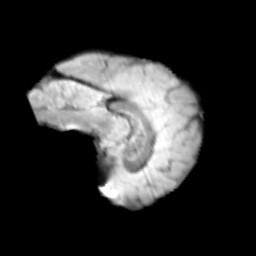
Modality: T2w
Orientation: sagittal
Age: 11
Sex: male
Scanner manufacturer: siemens
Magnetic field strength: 3 T
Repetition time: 3.8 s
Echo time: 0.07 s